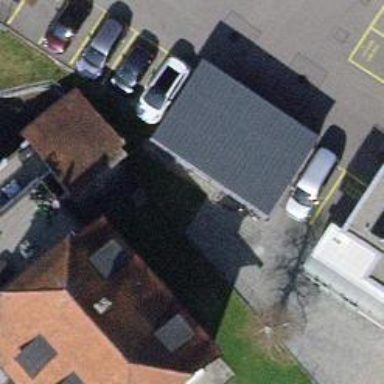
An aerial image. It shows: Group of garages.